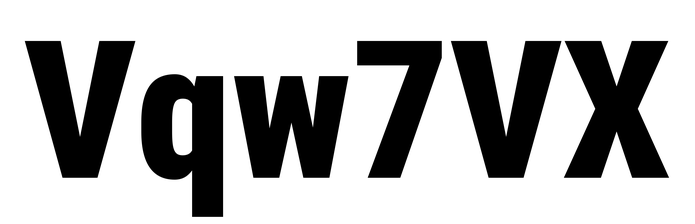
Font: Roboto_Condensed_Black